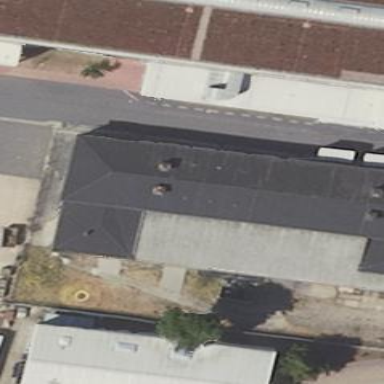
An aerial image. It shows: Industrial building.